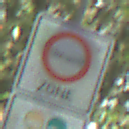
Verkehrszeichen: BeginnUmweltzone
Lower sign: FreistellungVomVerkehrsverbot2
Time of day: Midday
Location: Outdoor (Nature)
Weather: Clear
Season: NotSpecified
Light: Natural